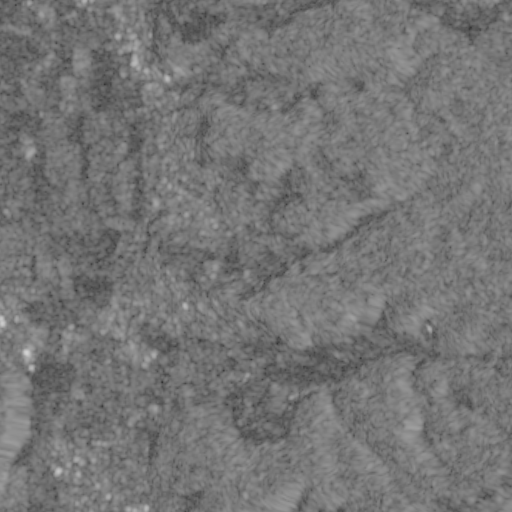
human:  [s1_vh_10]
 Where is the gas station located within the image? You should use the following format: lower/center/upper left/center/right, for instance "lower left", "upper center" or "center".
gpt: The gas station is located in the lower left of the image.
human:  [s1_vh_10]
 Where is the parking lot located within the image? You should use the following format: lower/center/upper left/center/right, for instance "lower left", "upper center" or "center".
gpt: The parking lot is located in the left of the image.
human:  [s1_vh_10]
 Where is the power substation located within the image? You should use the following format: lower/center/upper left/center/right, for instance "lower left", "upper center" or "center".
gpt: The power substation is located in the center left of the image.
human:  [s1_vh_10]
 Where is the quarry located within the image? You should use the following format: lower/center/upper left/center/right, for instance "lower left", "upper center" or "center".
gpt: The quarry is located in the lower left of the image.
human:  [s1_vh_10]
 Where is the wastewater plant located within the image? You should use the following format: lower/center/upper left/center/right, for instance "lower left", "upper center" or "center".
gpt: The wastewater plant is located in the lower left of the image.
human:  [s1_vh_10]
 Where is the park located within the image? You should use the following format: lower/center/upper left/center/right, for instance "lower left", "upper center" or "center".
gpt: There is no park in the image.

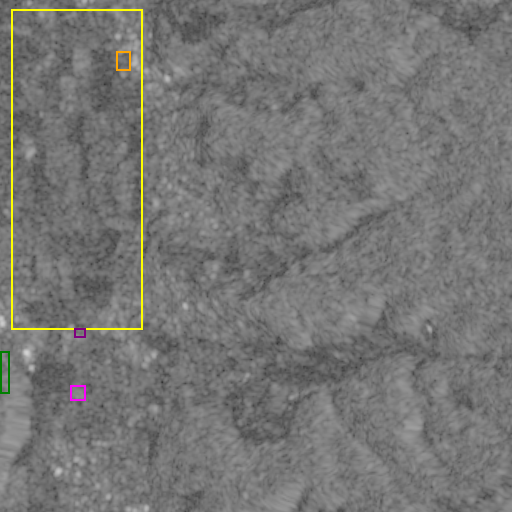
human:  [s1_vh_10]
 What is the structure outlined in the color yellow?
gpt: The structure outlined in yellow is a crop field.
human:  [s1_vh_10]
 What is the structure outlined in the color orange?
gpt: The structure outlined in orange is a park.
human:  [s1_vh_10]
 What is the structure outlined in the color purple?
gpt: The structure outlined in purple is a parking lot.
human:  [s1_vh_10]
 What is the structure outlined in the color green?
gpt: The structure outlined in green is a quarry.
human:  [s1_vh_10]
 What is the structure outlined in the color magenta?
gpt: The structure outlined in magenta is a wastewater plant.
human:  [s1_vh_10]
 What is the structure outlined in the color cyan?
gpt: There is no cyan outline.